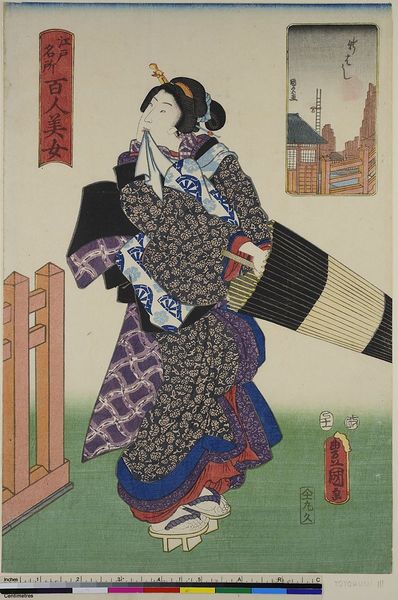
Titel: Shinbashi, aus der Serie: 100 Schönheiten in berühmten Orten in Edo
Künstler: Utagawa Kunisada
Standort: Hamburg
Institution: Museum für Kunst und Gewerbe Hamburg
Schlagwörter: frau, schirm, sonnenschirm, bild, holzschnitt, japan, schrift, japanerin, schriftzeichen, geisha, druckgraphik, druckgrafik, viadukt, zeit, farbholzschnitt, kimono, kalligrafie, edo, reproduktionen, yukata, druckerzeugnisse, brücke, aquädukt, ukiyo, haiku, sumie